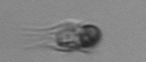
Label: Mesodinium